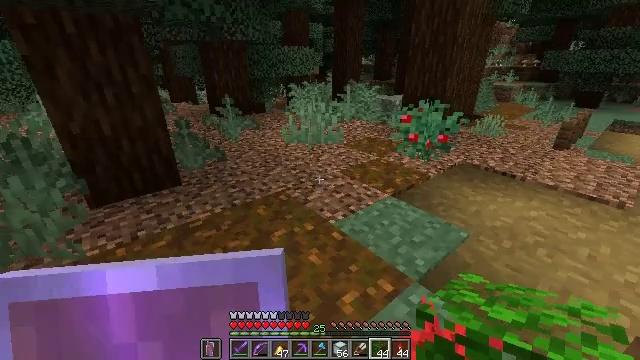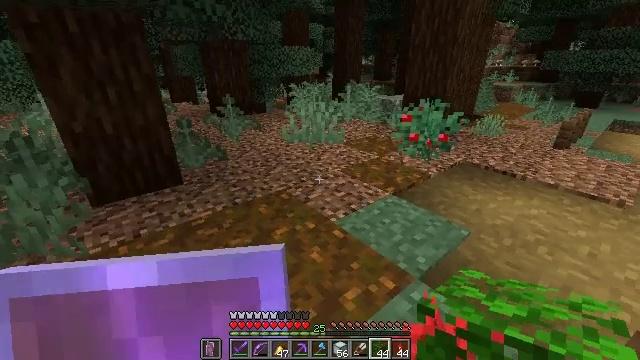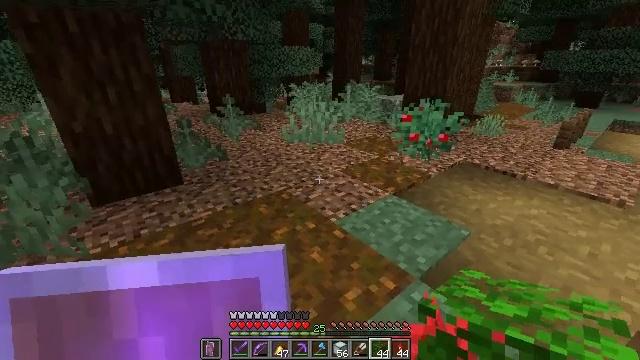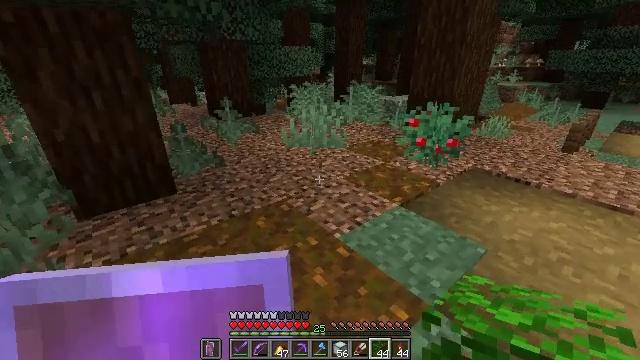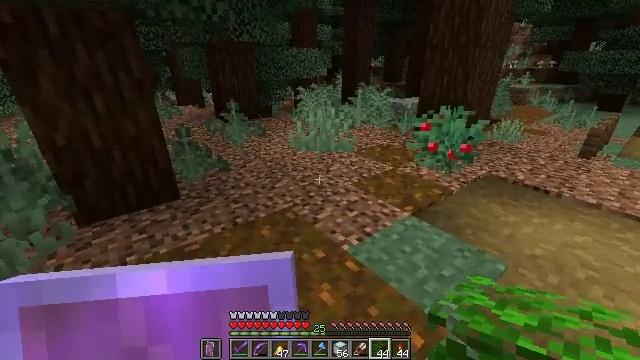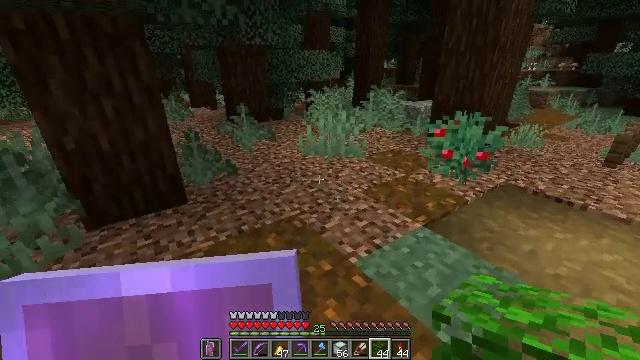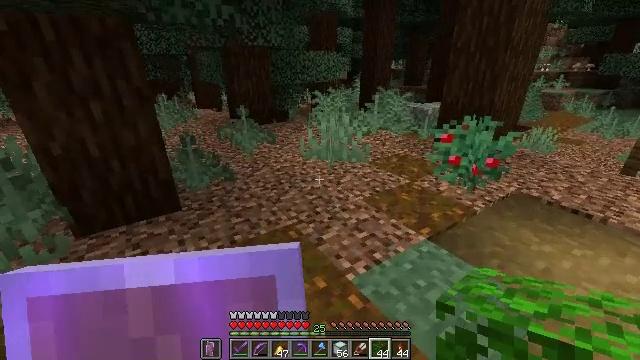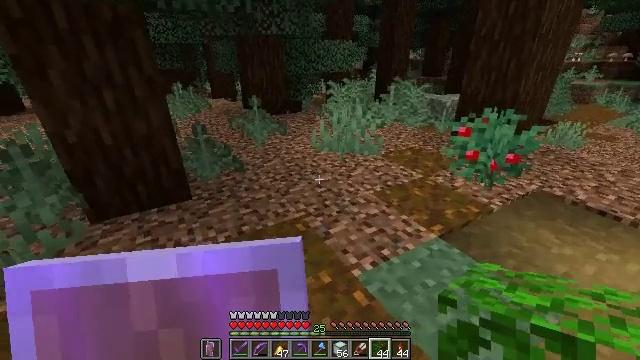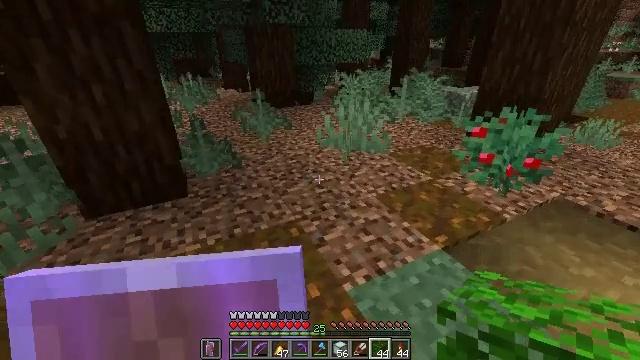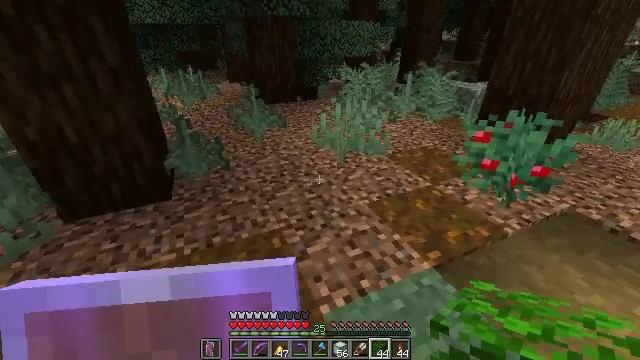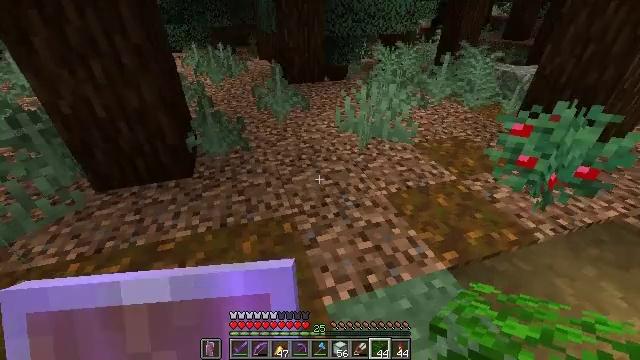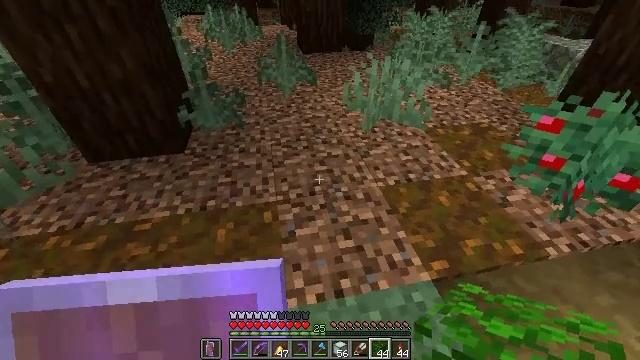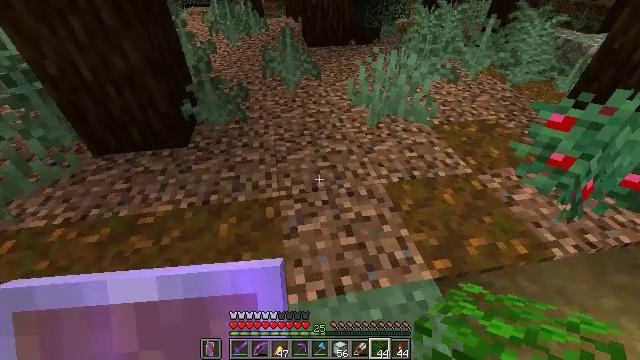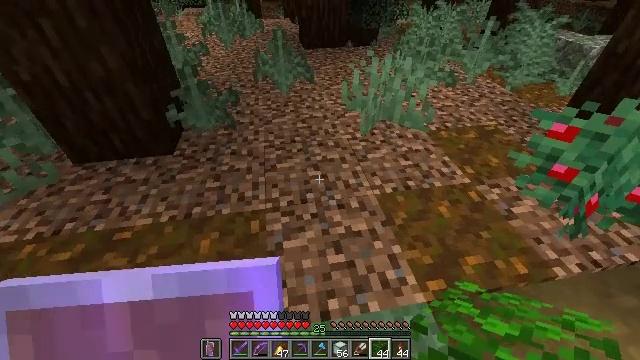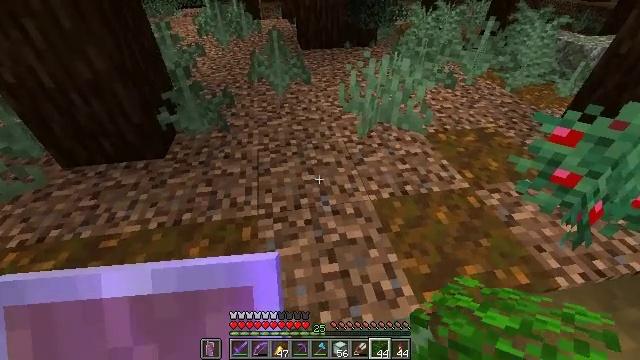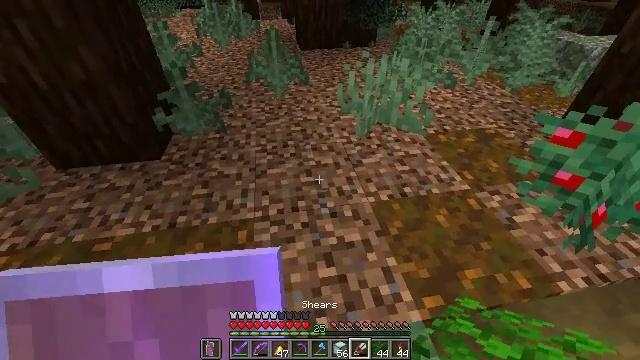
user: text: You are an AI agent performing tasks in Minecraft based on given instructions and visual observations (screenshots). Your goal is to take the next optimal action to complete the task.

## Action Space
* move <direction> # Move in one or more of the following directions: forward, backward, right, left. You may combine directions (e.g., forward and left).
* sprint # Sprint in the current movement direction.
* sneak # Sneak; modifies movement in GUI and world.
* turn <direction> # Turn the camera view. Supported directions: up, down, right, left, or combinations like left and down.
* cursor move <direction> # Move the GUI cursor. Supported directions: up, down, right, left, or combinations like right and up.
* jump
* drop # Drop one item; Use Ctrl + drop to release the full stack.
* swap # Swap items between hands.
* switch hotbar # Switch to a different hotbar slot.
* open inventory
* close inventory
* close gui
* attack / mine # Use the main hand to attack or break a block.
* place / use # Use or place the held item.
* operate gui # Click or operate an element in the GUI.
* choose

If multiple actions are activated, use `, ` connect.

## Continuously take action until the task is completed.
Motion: motion action
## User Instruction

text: Mine coarse dirt from the ground.
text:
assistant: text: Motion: no_op
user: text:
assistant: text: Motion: move forward
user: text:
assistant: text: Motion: move forward
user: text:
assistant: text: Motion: move forward, turn left
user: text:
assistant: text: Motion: move forward and move right, turn left
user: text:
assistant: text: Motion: move forward and move right, turn left
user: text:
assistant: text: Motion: move forward and move right, turn left and down
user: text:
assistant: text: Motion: move forward and move right, turn left and down
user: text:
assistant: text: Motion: move forward and move right, turn left and down
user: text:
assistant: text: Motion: move forward and move right, turn left and down
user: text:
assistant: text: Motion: move forward and move right, turn left and down
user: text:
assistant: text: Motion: move forward, turn left and down
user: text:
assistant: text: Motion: no_op
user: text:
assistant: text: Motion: no_op
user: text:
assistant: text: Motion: no_op
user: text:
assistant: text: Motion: no_op
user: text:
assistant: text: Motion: no_op
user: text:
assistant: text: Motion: no_op
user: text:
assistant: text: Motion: no_op
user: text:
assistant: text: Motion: no_op
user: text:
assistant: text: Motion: no_op
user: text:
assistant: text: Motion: no_op
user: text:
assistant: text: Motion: no_op
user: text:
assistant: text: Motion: no_op
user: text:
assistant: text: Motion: attack / mine
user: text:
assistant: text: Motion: attack / mine
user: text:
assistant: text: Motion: attack / mine
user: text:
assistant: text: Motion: attack / mine
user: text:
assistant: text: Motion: attack / mine
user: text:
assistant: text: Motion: attack / mine